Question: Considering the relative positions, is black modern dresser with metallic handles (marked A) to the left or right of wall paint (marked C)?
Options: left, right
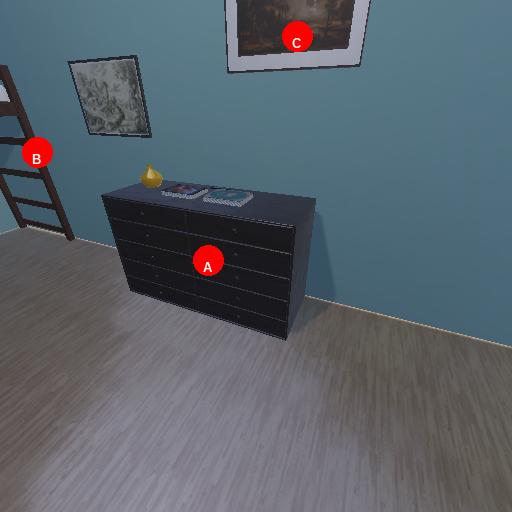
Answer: left